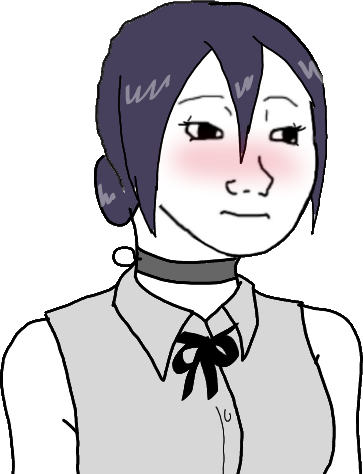
Label: 5_Doomer_Girl